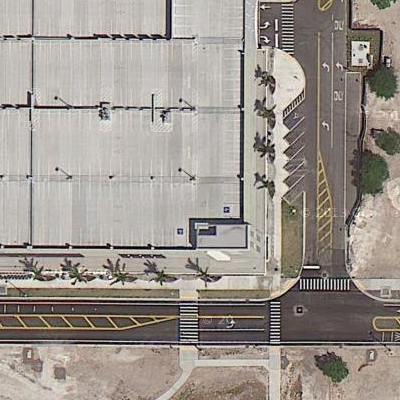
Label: cIndustry